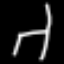
Label: chair